Question:
I am building a bootstrap-grid column inside of which I have a panel.
Inside this panel I have a datepicker and there must a lot of other controls so I would need to be able to scroll down (y-axis only) inside the panel.
Unfortunately the datepicker popup window is partially hidden because of the overflow-z and overflow-x styling which enables the scrolling :
'''
<div style="height: 480px;overflow-y: scroll;overflow-x:hidden;">
...
</div>
'''
Is it possible to overcome this with some CSS trick?
I have found an answer on SO when the element poping out can be placed outside of the div but in my case I'm using a directive from the Angular-strap library so I need to place it inside.
I have set up a plunker to illustrate the issue (you need full-view to see it) : <URL>
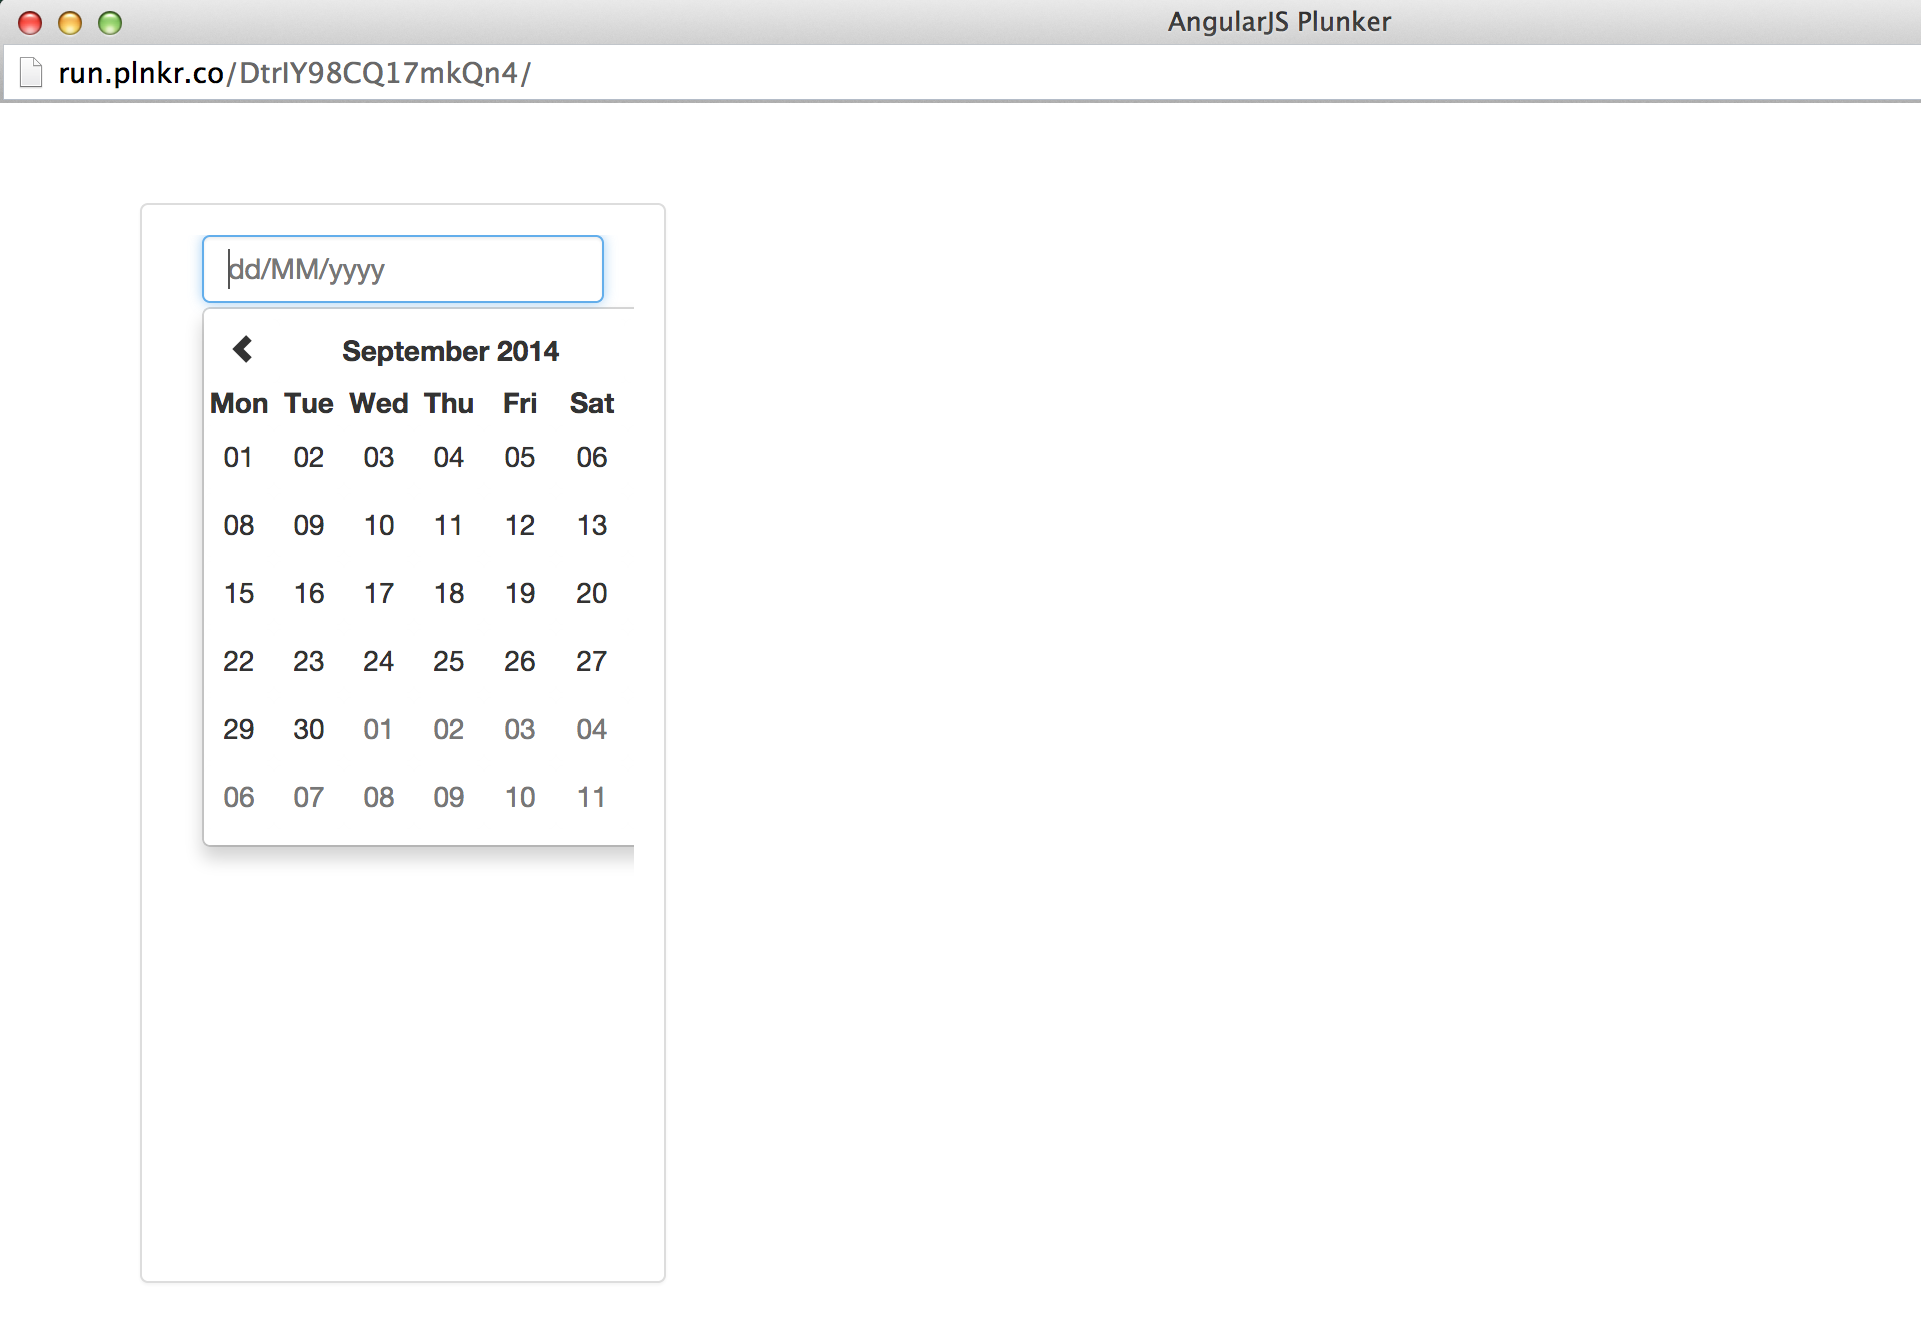
Answer: Well, since no one bothered to answer, I just found the answer today, which was actually very simple.
I just needed to add this in the attributes :
'''
data-container="body"
'''
<URL>